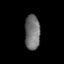
Tissue: prostate
Cell type: Myeloid cells
Senescence score: 0.293
Nuclear area (px): 519
Mean DAPI intensity: 113.256